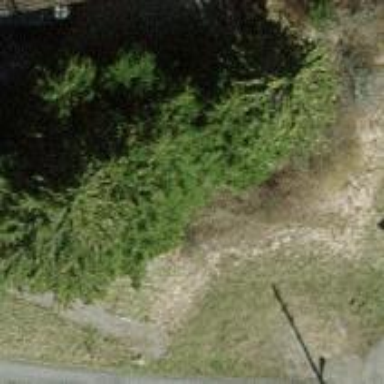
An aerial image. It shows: Urban tree adds touch of nature to the surroundings.